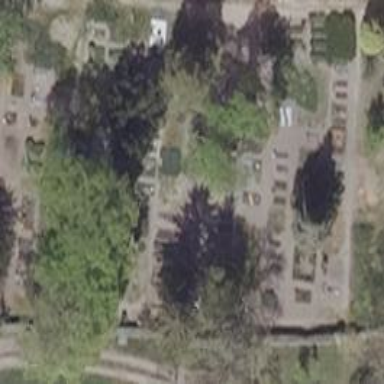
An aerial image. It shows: Graveyard.